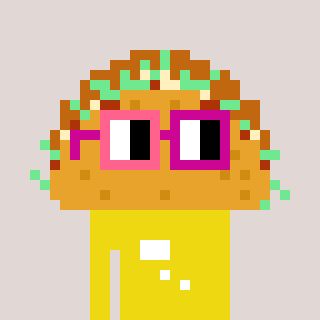
a pixel art character with square pink and red glasses, a taco-shaped head and a yellow-colored body on a warm background